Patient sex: M
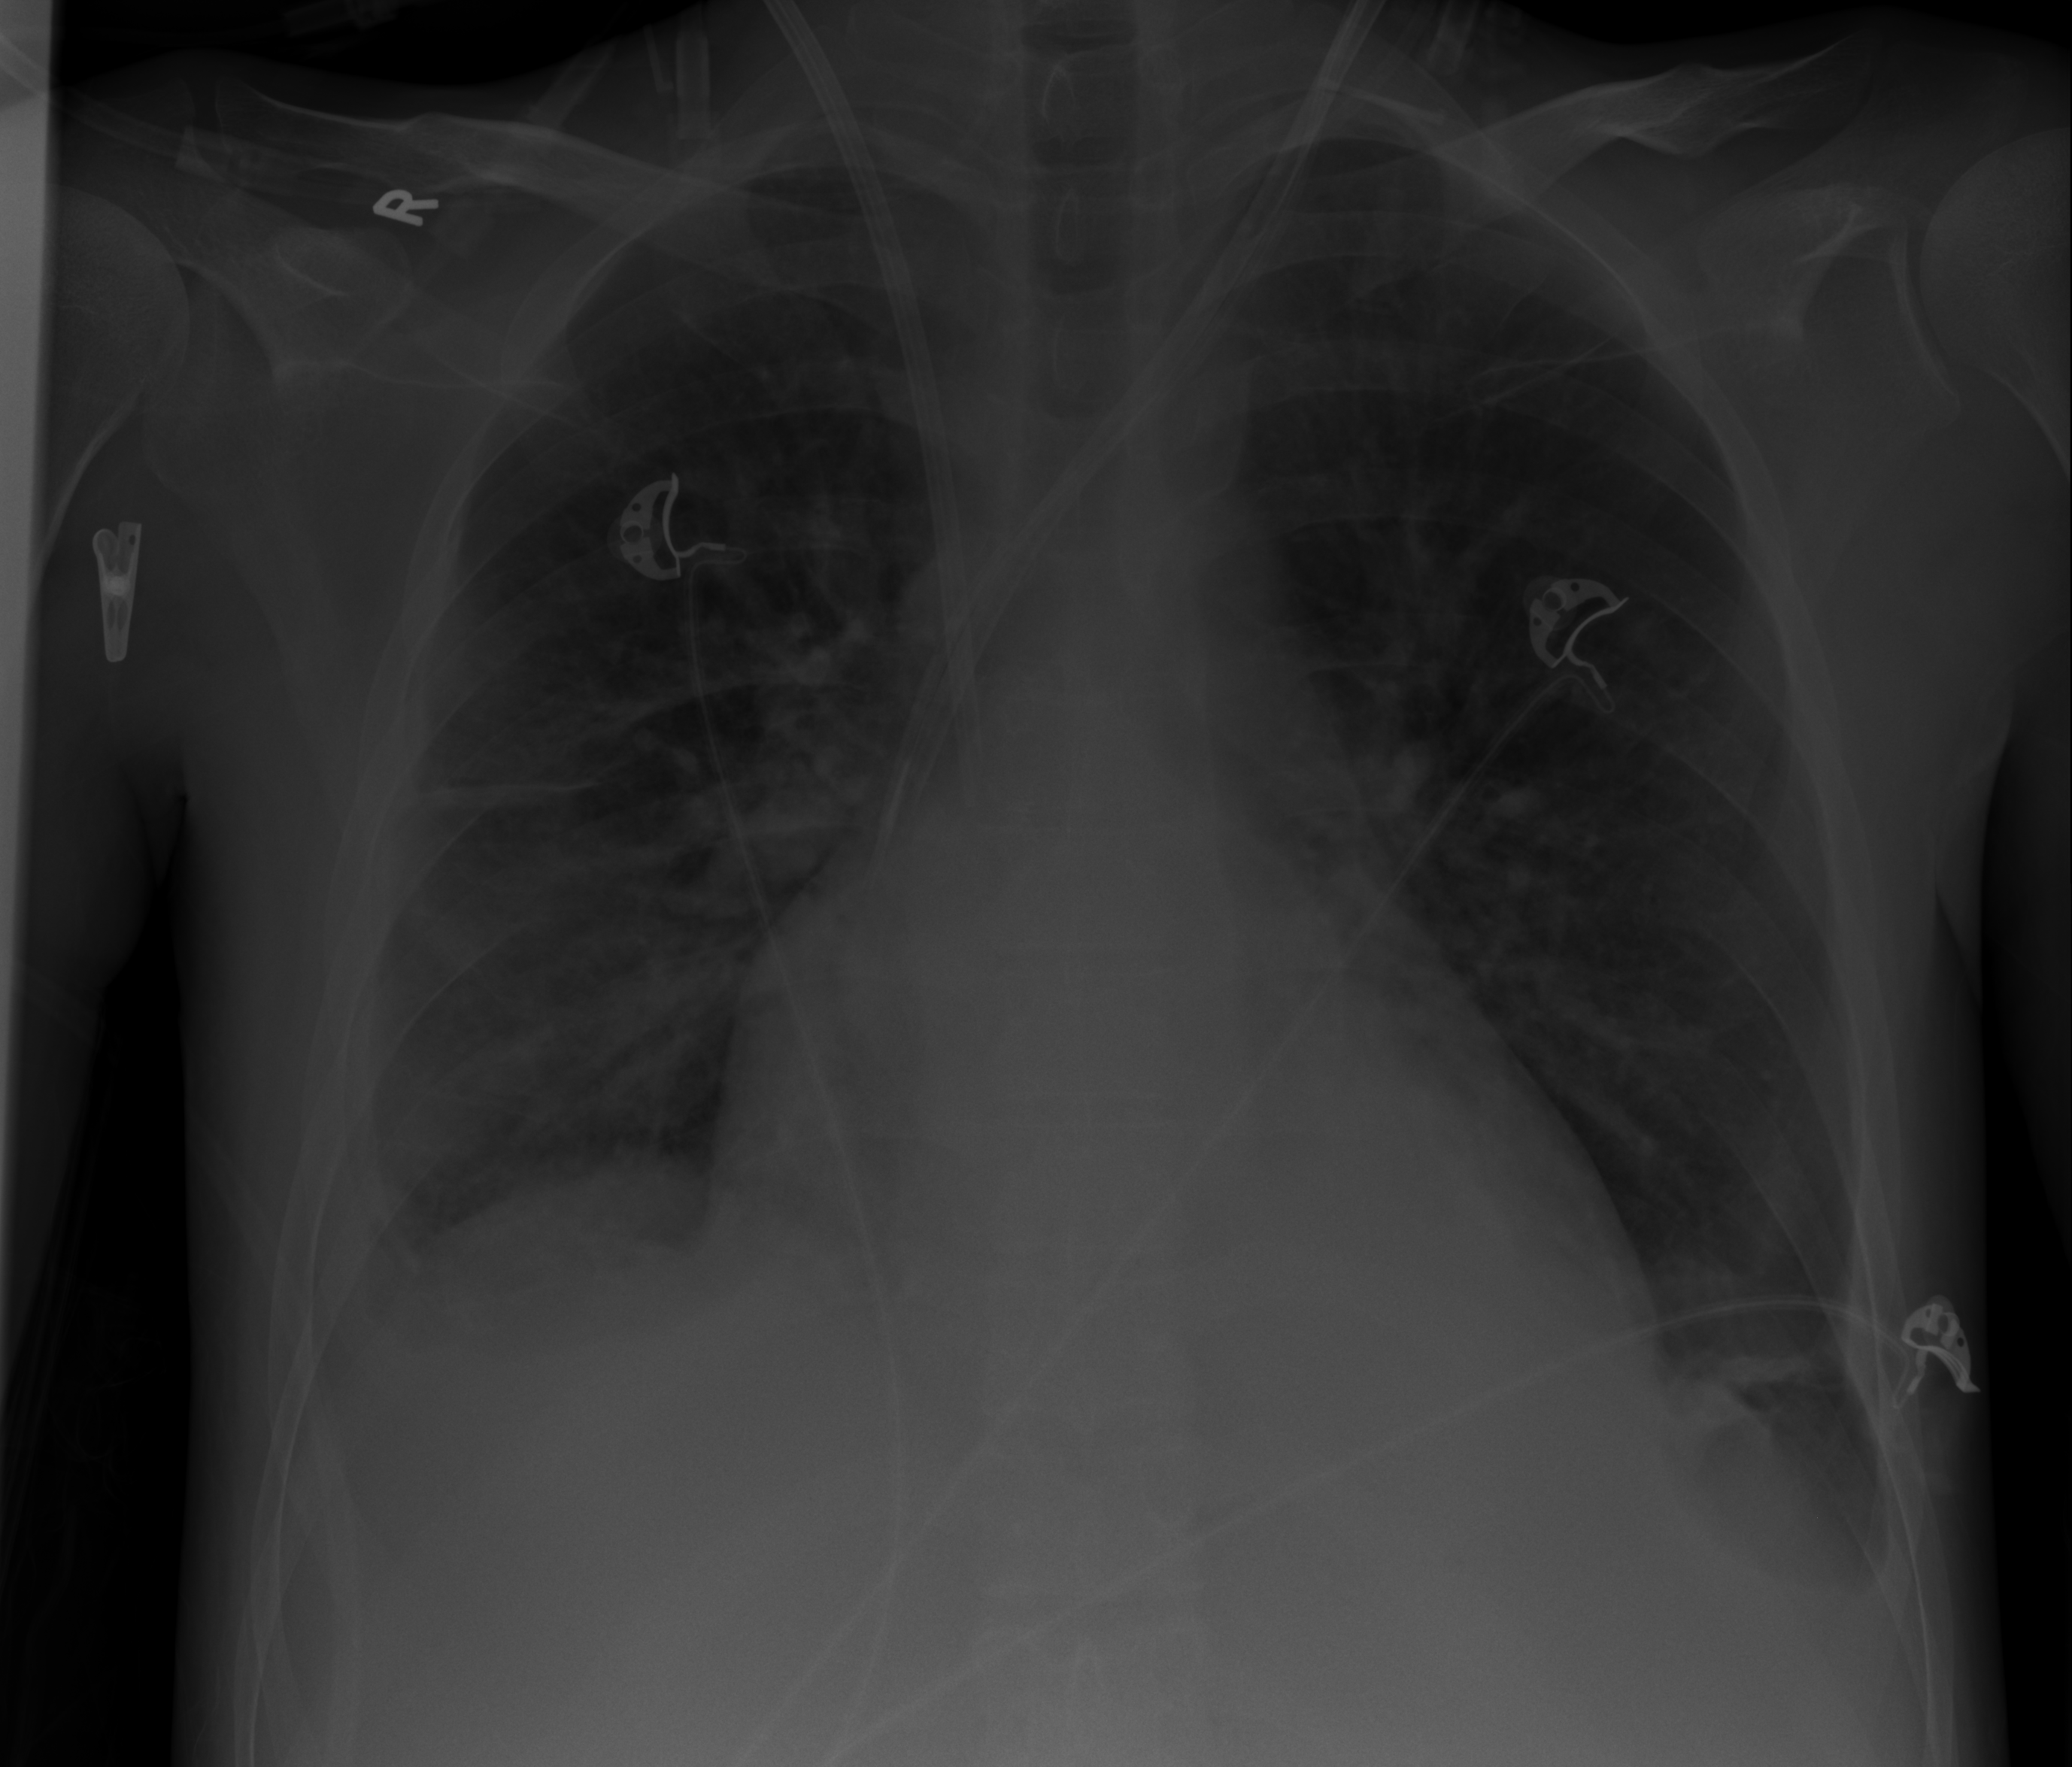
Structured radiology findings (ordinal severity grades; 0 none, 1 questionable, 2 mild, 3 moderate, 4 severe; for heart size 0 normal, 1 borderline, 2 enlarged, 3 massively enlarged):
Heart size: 2
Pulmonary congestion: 2
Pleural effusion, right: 2
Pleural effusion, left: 2
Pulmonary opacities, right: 0
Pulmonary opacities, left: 0
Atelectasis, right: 2
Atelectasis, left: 2